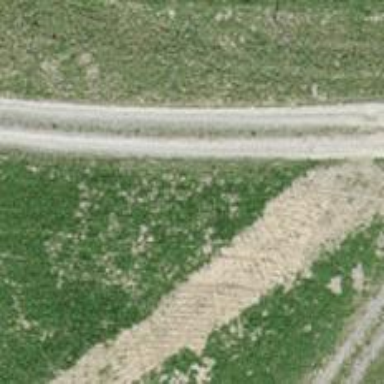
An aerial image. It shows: Compacted agricultural track with grade 3 tracktype. Suitable for agricultural vehicles.